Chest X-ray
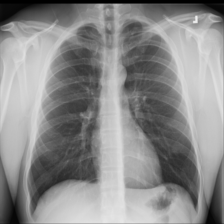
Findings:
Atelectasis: negative
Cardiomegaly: negative
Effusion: negative
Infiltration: negative
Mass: negative
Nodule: negative
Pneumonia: negative
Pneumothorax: negative
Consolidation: negative
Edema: negative
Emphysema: negative
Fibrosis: negative
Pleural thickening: negative
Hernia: negative